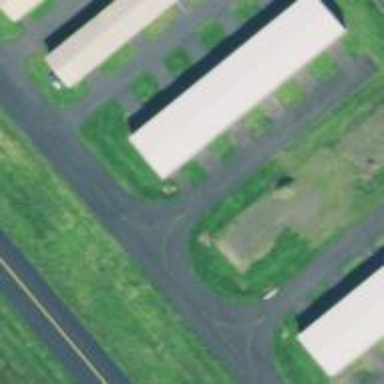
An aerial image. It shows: Hangar located at airport.